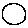
Label: circle